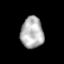
Tissue: lung
Cell type: T cells
Senescence score: 0.2373
Nuclear area (px): 697
Mean DAPI intensity: 178.905